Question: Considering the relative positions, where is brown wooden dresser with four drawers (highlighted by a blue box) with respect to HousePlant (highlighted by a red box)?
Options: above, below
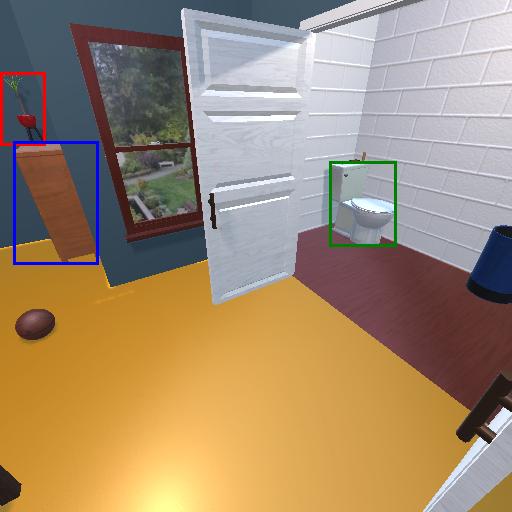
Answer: above